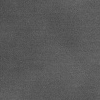
Atmospheric dust classification: dusty